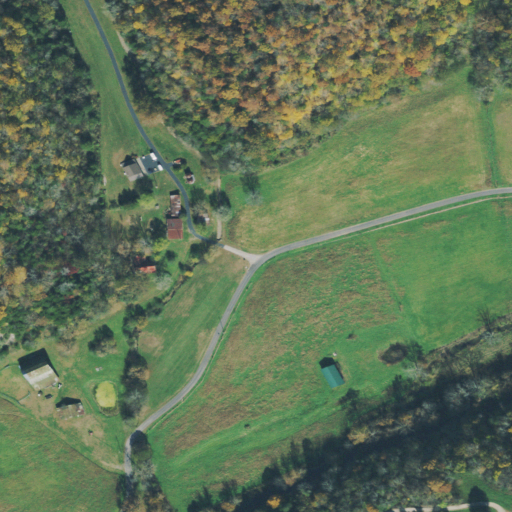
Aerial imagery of valley in Tennessee named Burchett Hollow containing pasture, deciduous forest, open development, shrub, low intensity development, and medium intensity development